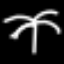
Label: palm tree